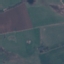
Land use / land cover: Pasture